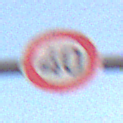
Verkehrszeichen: Geschwindigkeit40
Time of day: SunriseSunset
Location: Outdoor (Nature)
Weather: PartlyCloudy
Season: NotSpecified
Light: Natural